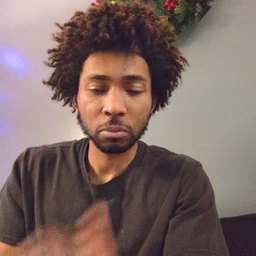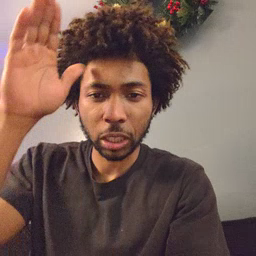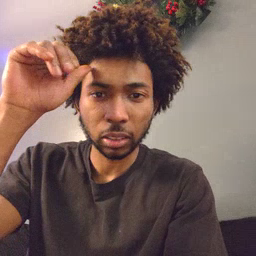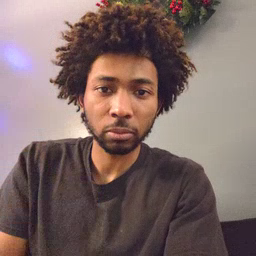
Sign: donkey